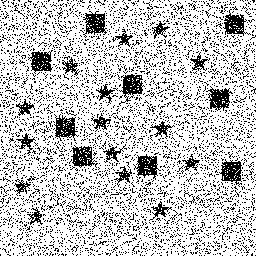
Squares: 9
Triangles: 0
Stars: 15
Total shapes: 24